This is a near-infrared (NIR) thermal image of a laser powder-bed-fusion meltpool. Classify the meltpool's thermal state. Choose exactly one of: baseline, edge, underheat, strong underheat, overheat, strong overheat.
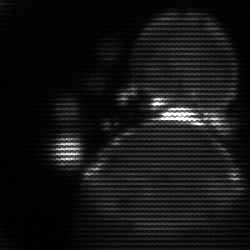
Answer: edge